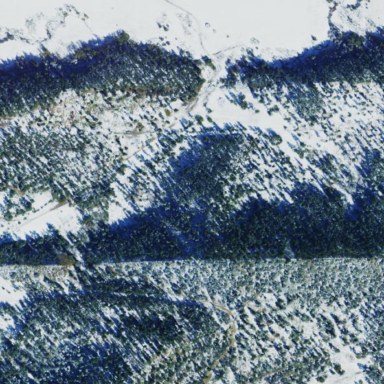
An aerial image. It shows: Coniferous forest.